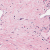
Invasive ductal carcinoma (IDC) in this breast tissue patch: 0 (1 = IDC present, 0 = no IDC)